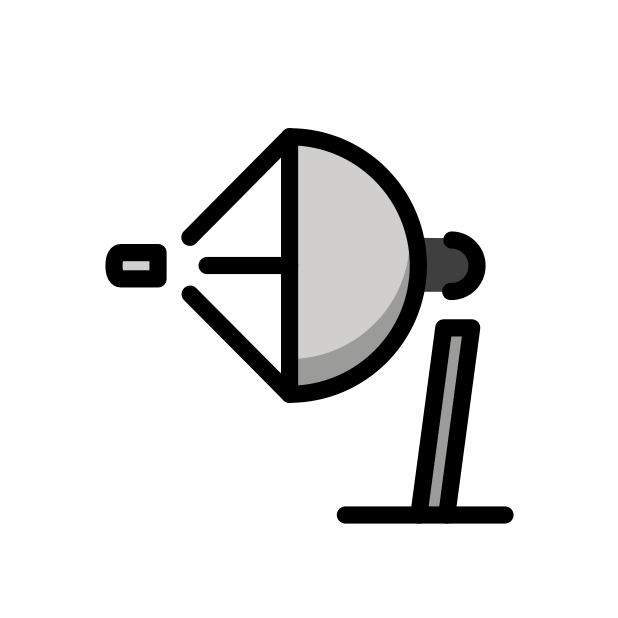
Emoji: 📡
Name: satellite antenna
Unicode: 0x1f4e1